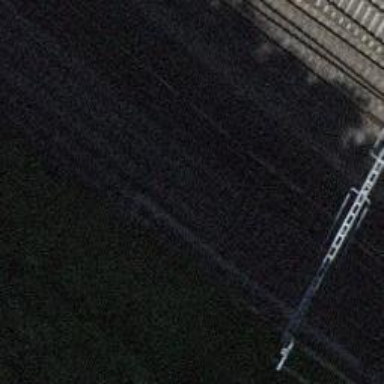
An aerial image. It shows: Single-track railway with electrified contact lines.